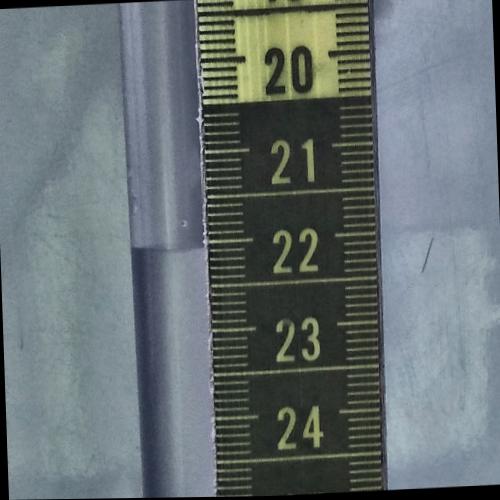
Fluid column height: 22.1 cm